Aerial crown-view tile of a tropical tree (Barro Colorado Island, Panama), acquired 20241216:
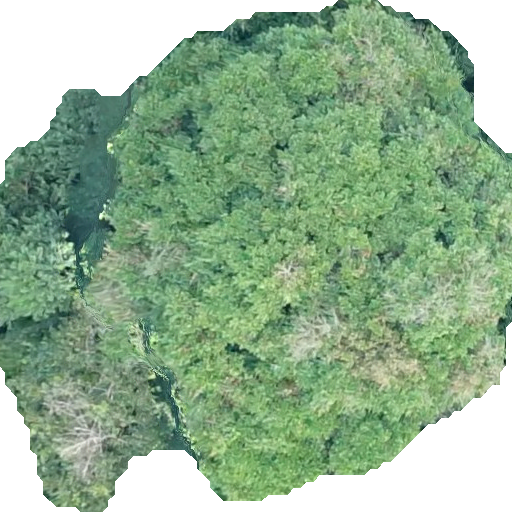
Species: Prioria copaifera
GBIF accepted scientific name: Prioria copaifera
Crown area: 310.055 m²